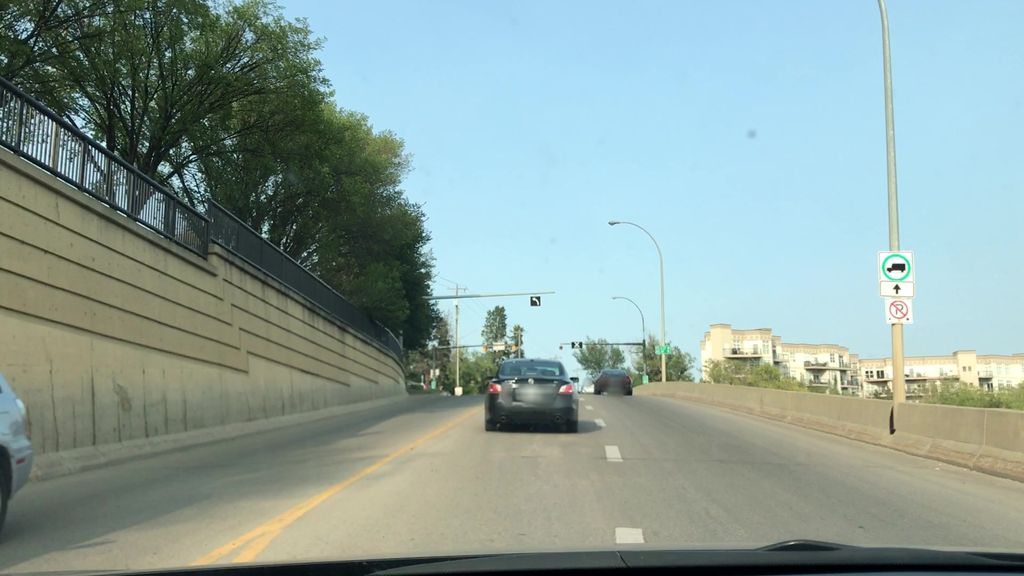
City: edmonton